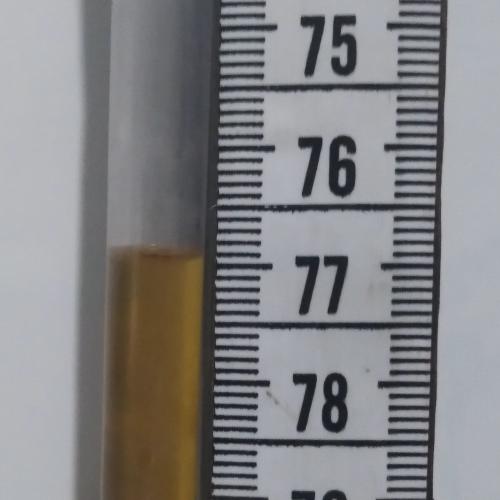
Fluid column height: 76.9 cm